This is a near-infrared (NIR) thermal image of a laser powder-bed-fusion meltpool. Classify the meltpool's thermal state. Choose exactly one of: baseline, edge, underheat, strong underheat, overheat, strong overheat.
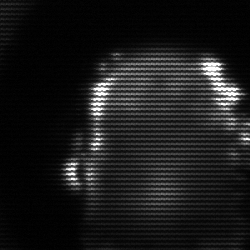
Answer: baseline